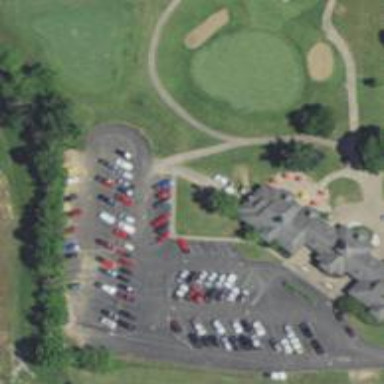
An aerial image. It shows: Path used for both walking and golf.